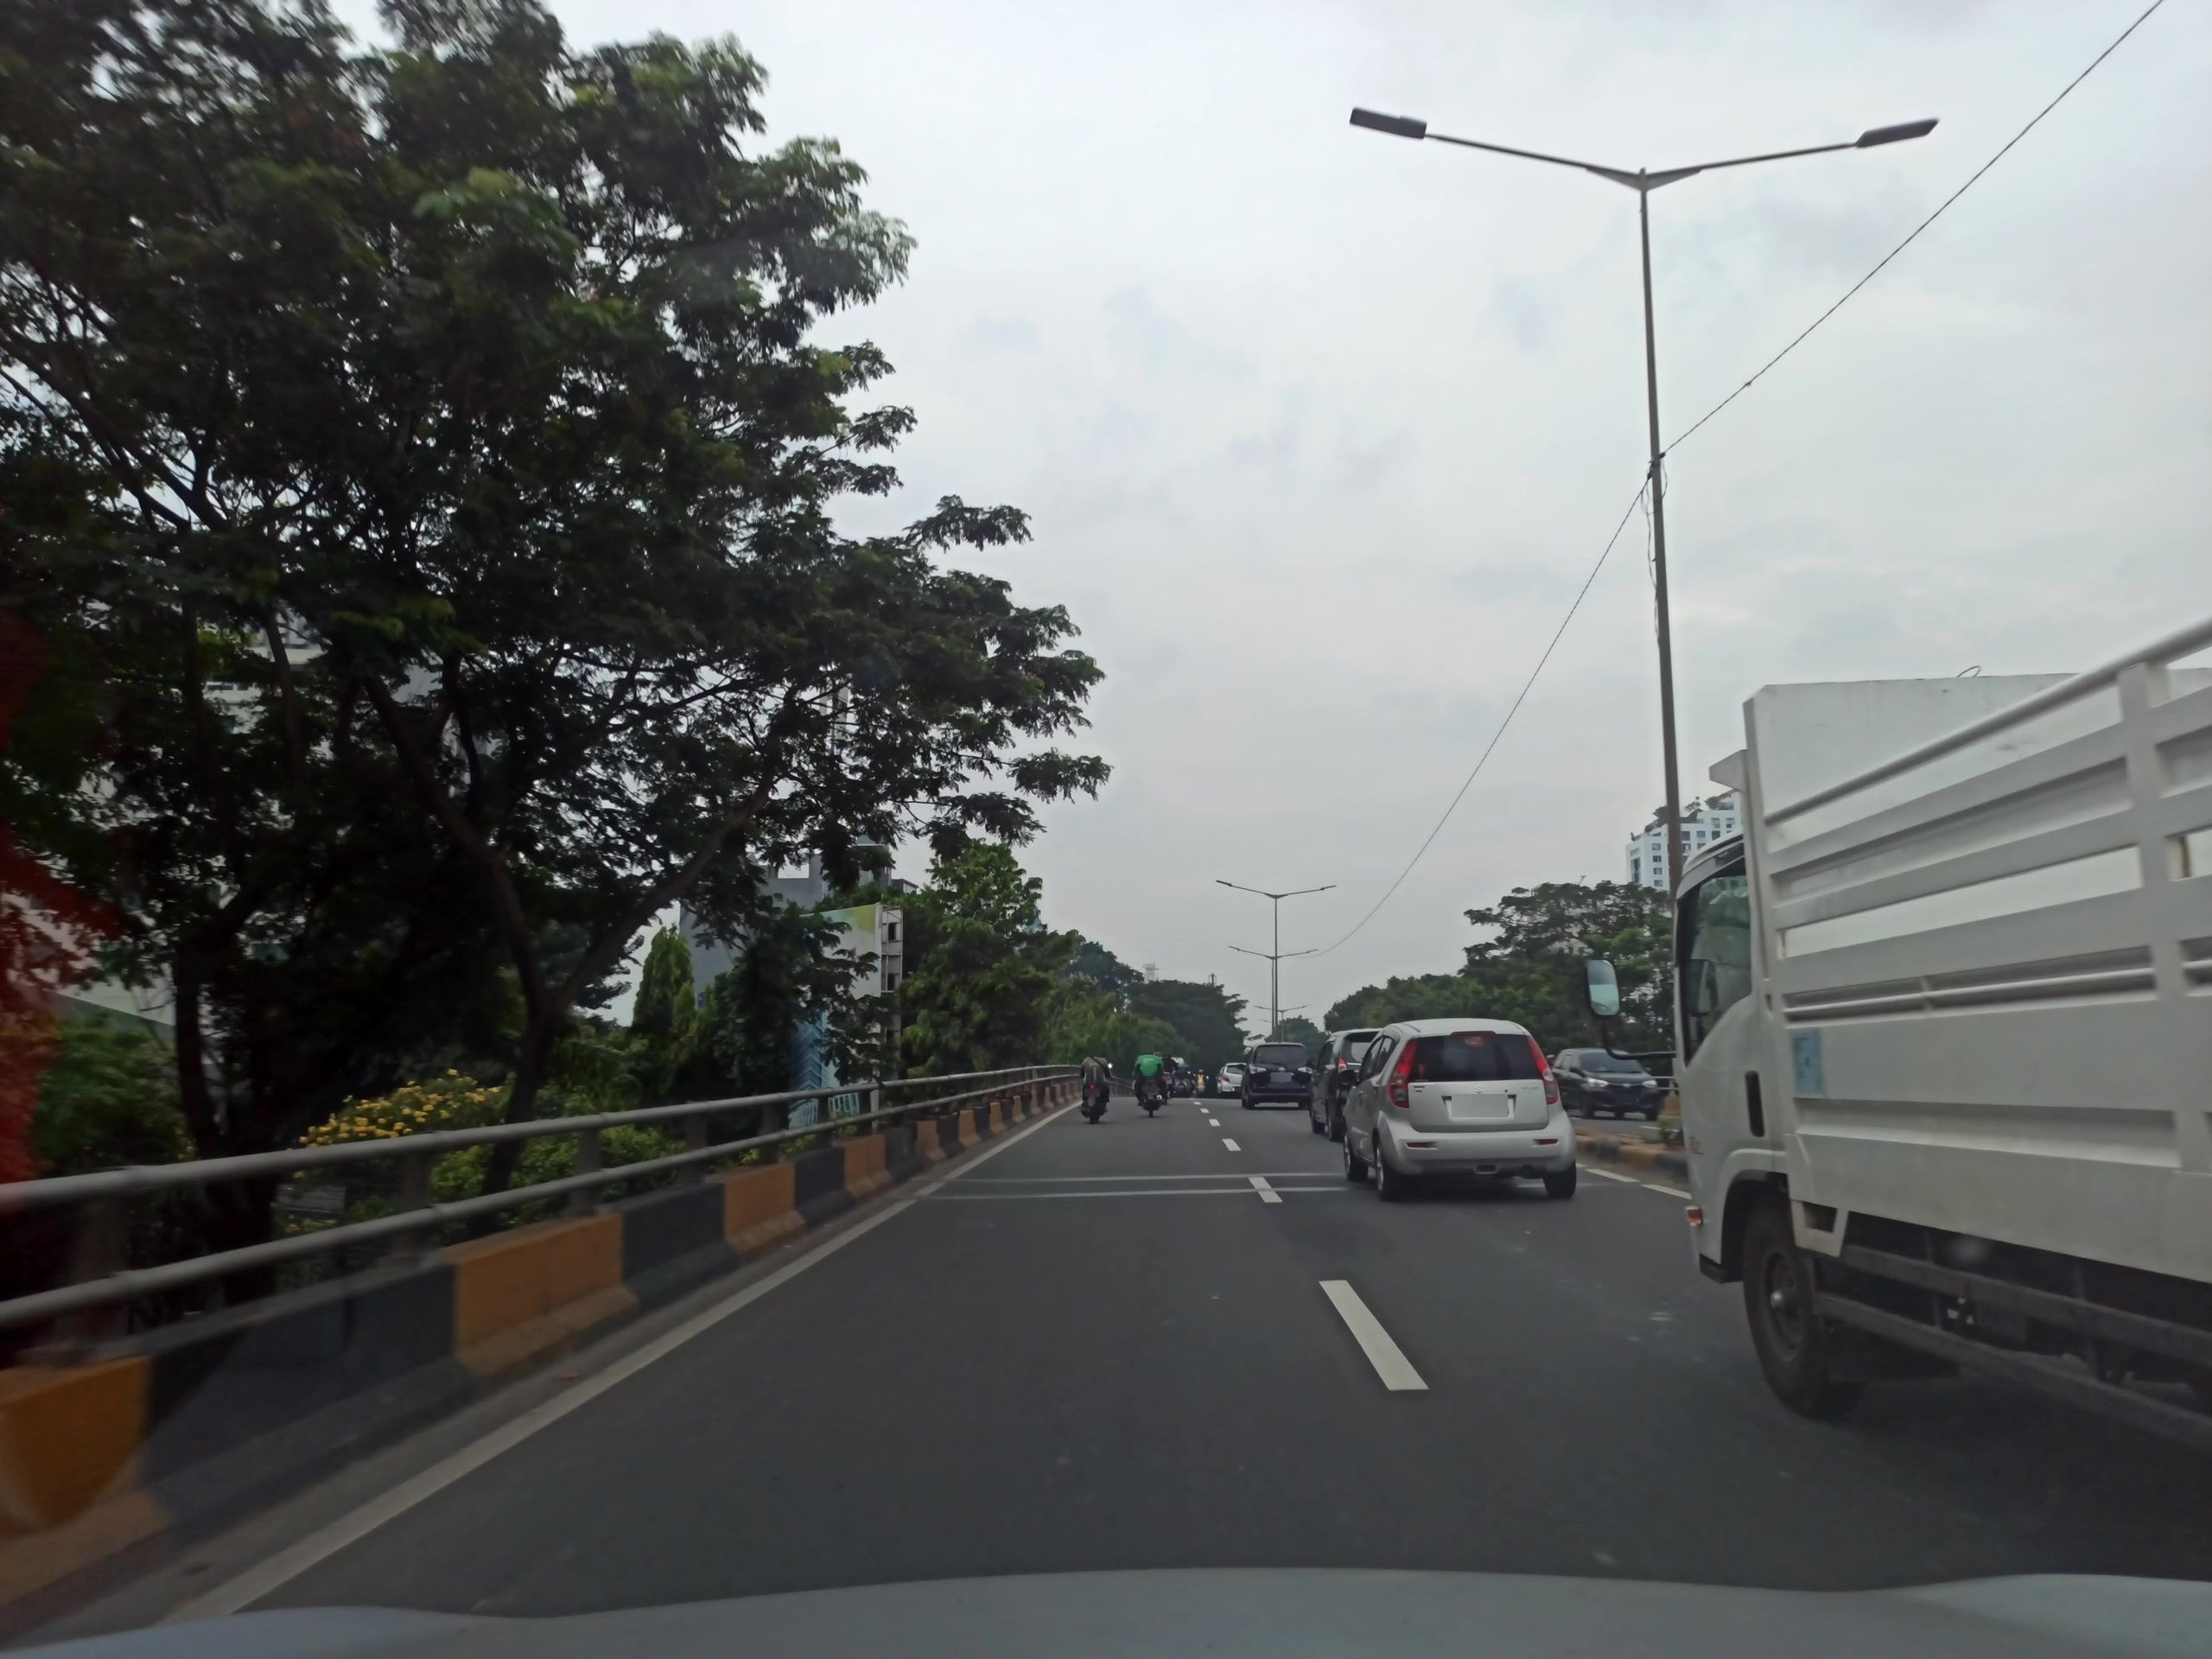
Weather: cloudy
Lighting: day
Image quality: good
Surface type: driving surface
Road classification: primary
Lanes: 2
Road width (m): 10
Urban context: urban centre
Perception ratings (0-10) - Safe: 3.17, Lively: 6.8, Beautiful: 5.5, Boring: 8.81, Depressing: 6.39, Wealthy: 4.47